Question: Up until this point our iOS app has logged into Facebook via the modal login screen (see image). It appears that Facebook SDK v4.0.1 does not offer this option. Am I correct or am I missing something?

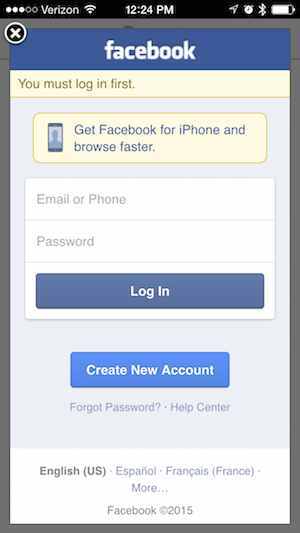
Answer: You're missing something ;) I'm working with the new SDK right now too and you have to create an instance of FBSDKLoginManager or FBSDKLoginButton and set it's loginBehavior property to FBSDKLoginBehaviorWeb (Web is an WebView).
General information:
<URL>
For standard login button:
<URL>
If you're using custom control then you need:
<URL>
I think this will help you :)